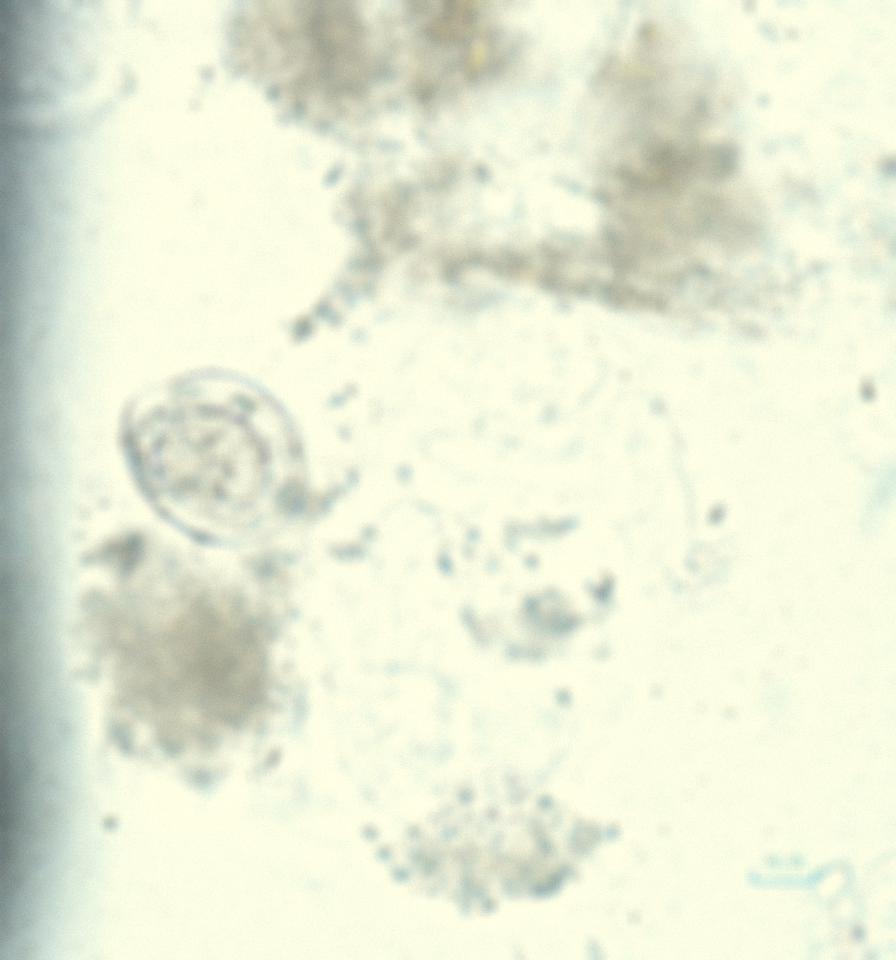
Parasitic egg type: Hymenolepis nana